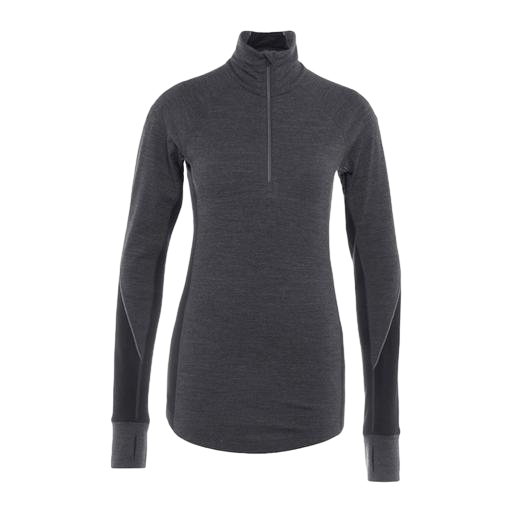
half-zip thumbhole, long sleeved and dark grey, black half-zip running top, white background